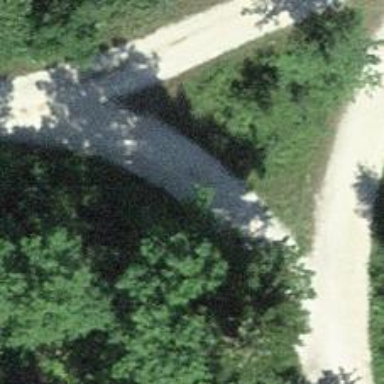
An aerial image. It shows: Unpaved track with grade2 tracktype.